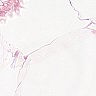
Metastatic tissue present: no